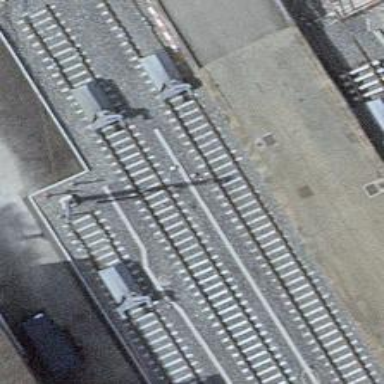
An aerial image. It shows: Railway buffer stop.